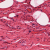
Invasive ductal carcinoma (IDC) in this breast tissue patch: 0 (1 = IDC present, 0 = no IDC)